Question: I am trying to follow this example: <URL>
I think the problem is setting the extent of the 'brushX', following in an error for the rect overlay and selection.
Here is my code, almost copied from the example:
'''
var brush = d3.brushX()
.extent([0,0],[brushChart.width,brushChart.height])
.on("brush end",brushed);
context = svg.append("g")
.attr("class", "context")
.attr("transform", "translate(" + brushMargin.left + "," + brushMargin.top + ")");
context.append("g")
.attr("class", "brush")
.call(brush) //this throws errors
'''
the errors are at the line "call(brush):

I already tried to select the rect and add the values like in <URL>.
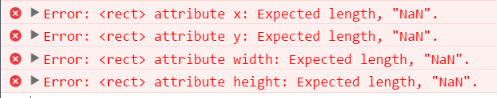
Answer: The initialization of your brush contains an error. When calling <URL>:
> <URL>If extent is specified, sets the brushable extent to the specified array of points [[], []]
Thus, your intialization becomes
'''
var brush = d3.brushX()
.extent([[0,0],[brushChart.width,brushChart.height]]) // [[x0,y0], [x1,y1]]
.on("brush end",brushed);
'''